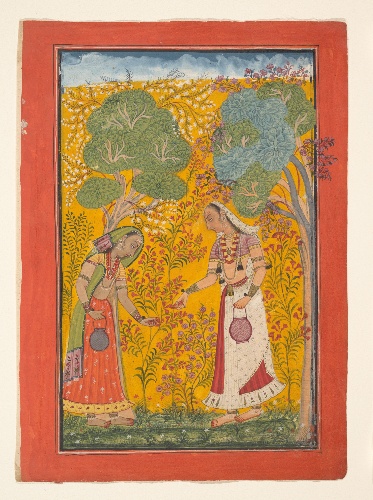
Date: ca. 1710
Object type: Page
Classification: Paintings
Medium: Ink, opaque watercolor, and gold on paper
Culture: India (Himachal Pradesh, Bilaspur)
Dimensions: Image: 7 5/16 x 4 5/8 in. (18.6 x 11.7 cm)
Page: 8 1/2 x 6 1/8 in. (21.6 x 15.6 cm)
Department: Asian Art
Credit line: Cynthia Hazen Polsky and Leon B. Polsky Fund, 2006
Accession year: 2006
Repository: Metropolitan Museum of Art, New York, NY
Tags: Baskets|Women|Flowers|Trees